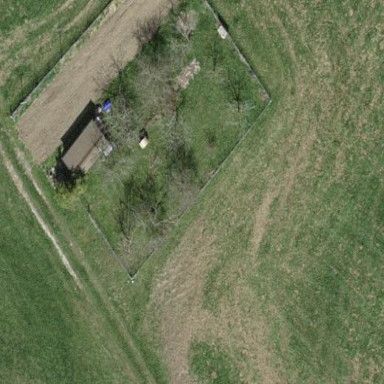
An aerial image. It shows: Residential garden enclosed by fence.